【题型】选择题　【知识点】解析几何　【难度】easy
蒙日是法国著名的数学家，他首先发现椭圆$\dfrac{x^2}{a^2}+\dfrac{y^2}{b^2}=1(a>b>0)$的两条相互垂直的切线的交点的轨迹是圆，这个圆被称为“蒙日圆”，且其方程为$x^2+y^2=a^2+b^2$．已知椭圆$E:\dfrac{x^2}{m}+\dfrac{y^2}{2}=1$的焦点在$x$轴上，$A,B$为椭圆$E$上任意两点，动点$P$在直线$x-\sqrt{3}y-8=0$上．若$\angle APB$恒为锐角，则椭圆$E$离心率的取值范围为（ ）

A. $\left(0,\dfrac{3}{4}\right)$ \quad B. $\left(0,\dfrac{6}{7}\right)$ \quad C. $\left(0,\dfrac{\sqrt{21}}{7}\right)$ \quad D. $\left(0,\dfrac{\sqrt{42}}{7}\right)$
【解答】
【答案】D

\vspace{0.5em}

【分析】分析可知，直线$x-\sqrt{3}y-8=0$与圆$x^2+y^2=m+2$相离，利用直线与圆的位置关系可求出$m$的取值范围，再结合椭圆离心率公式可求得椭圆$E$的离心率．

\vspace{0.5em}

【详解】由题意可知$m>2$，圆$x^2+y^2=m+2$即为椭圆$E:\dfrac{x^2}{m}+\dfrac{y^2}{2}=1$的蒙日圆，

因为$A$、$B$为椭圆$E$上任意两点，动点$P$满足$\angle APB$恒为锐角，

则点$P$在圆$x^2+y^2=m+2$外，

又因为动点$P$在直线$x-\sqrt{3}y-8=0$上，

则直线$x-\sqrt{3}y-8=0$与圆$x^2+y^2=m+2$相离，

所以
\[
\dfrac{|-8|}{\sqrt{1^2+(-\sqrt{3})^2}} > \sqrt{m+2},
\]
解得$2 < m < 14$，

则
\[
e^2 = \dfrac{c^2}{a^2} = 1 - \dfrac{b^2}{a^2} = 1 - \dfrac{2}{m} \in \left(0,\dfrac{6}{7}\right),
\]
即$e \in \left(0,\dfrac{\sqrt{42}}{7}\right)$，

因此，椭圆$E$的离心率的取值范围是$\left(0,\dfrac{\sqrt{42}}{7}\right)$．

故选：D.
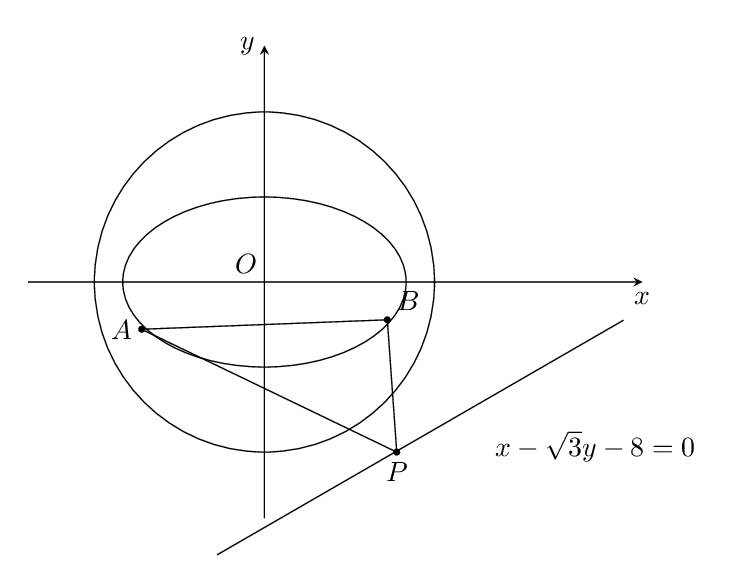